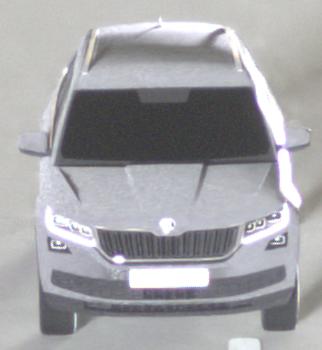
Make: Skoda
Model: Kodiaq 1.4 TSI
Detailed model: Kodiaq
Model produced from: 2017/03
Model produced until: 2018/05
Doors: 5
Color: gray
Road condition: dry road
Daytime: midday
Contrast: medium contrast